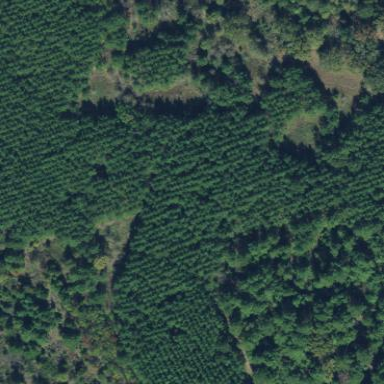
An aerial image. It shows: Forest with evergreen needle-leaved trees.